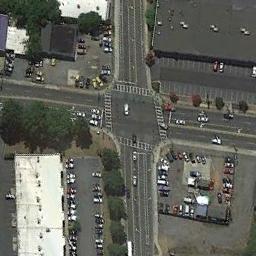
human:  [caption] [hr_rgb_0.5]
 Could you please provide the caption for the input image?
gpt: There is only traffic on the left side of the intersection .

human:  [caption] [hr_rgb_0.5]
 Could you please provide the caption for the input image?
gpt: An intersection with normal traffic is between some buildings and parking lots .

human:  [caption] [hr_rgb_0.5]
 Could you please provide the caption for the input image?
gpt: There are many trees near the intersection .

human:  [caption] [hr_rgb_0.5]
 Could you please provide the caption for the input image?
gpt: There are many moving and waiting vehicles on the road at the intersection, There are many buildings and some trees around the intersection, And many cars are parked in the open space beside the intersection .

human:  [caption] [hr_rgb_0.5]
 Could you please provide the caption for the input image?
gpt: There are many cars parked beside the intersection .